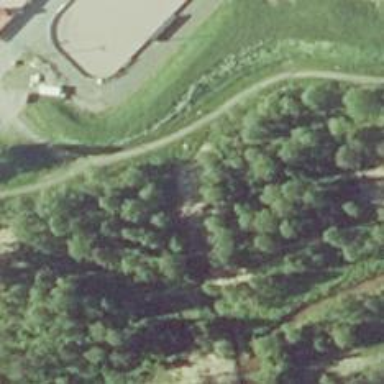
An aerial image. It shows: Disc golf hole.